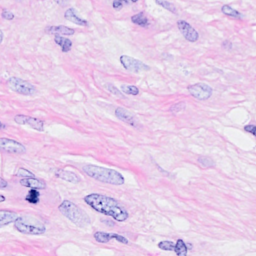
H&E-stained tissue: Breast